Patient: sex M, age 76
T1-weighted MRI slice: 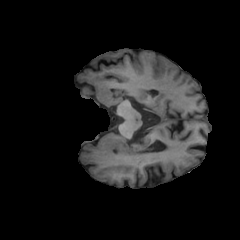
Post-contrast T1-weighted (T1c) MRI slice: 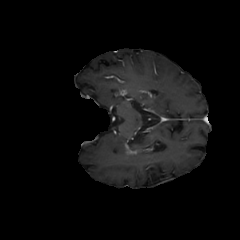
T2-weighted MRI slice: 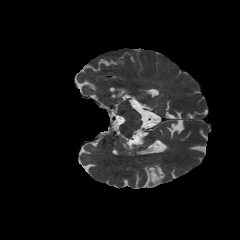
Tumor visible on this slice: yes
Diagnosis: Glioblastoma, IDH-wildtype
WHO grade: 4